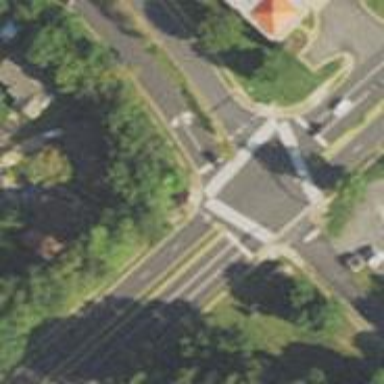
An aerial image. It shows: Marked crossing on the road.